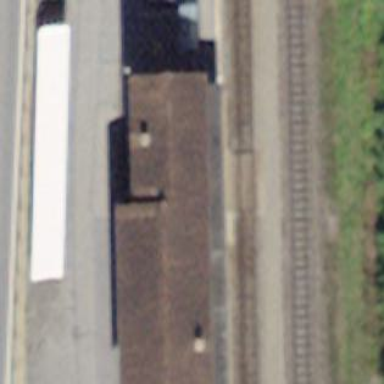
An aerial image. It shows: Train station building.